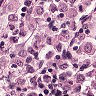
Metastatic tissue present: yes